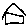
Label: house